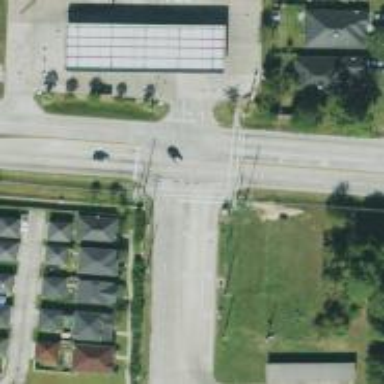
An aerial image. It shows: Marked crossing on footway.